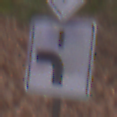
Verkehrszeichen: VerlaufVorfahrtsstrasse5
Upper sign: Vorfahrtsstrasse
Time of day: Midday
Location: Outdoor (Nature)
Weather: Overcast
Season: Autumn
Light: Natural